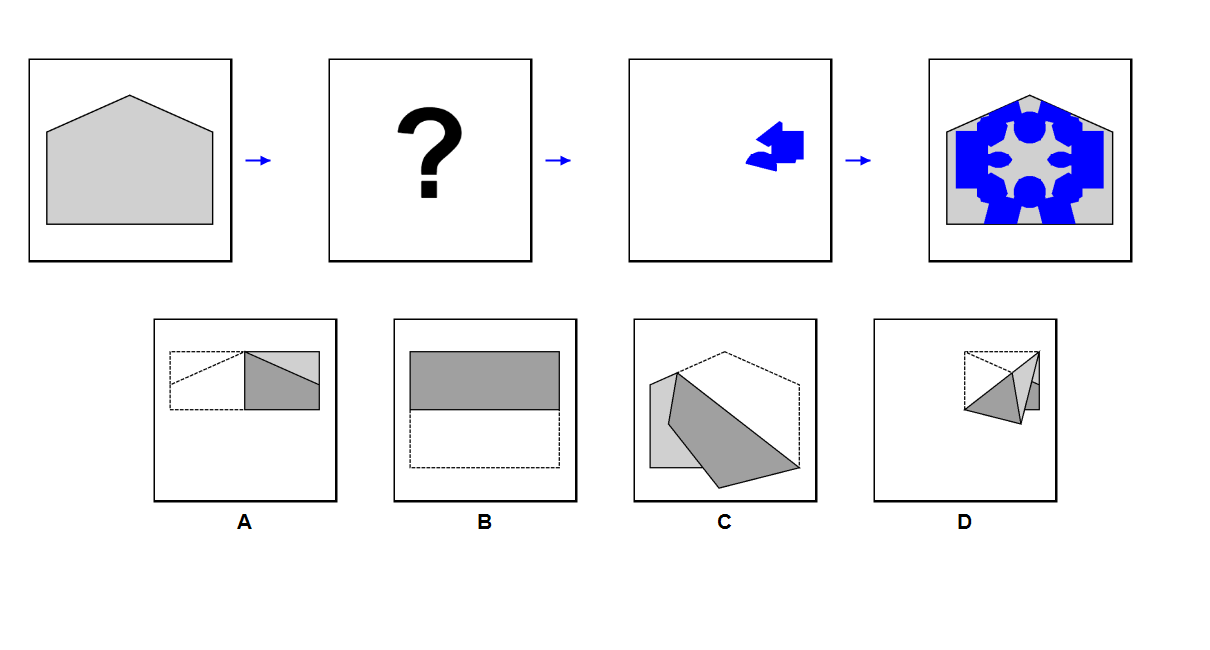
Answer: C